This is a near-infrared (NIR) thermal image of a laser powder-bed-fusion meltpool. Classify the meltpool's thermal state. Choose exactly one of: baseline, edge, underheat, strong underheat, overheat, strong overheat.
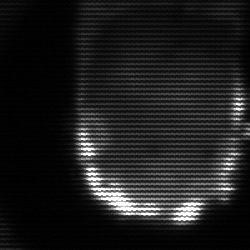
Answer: baseline